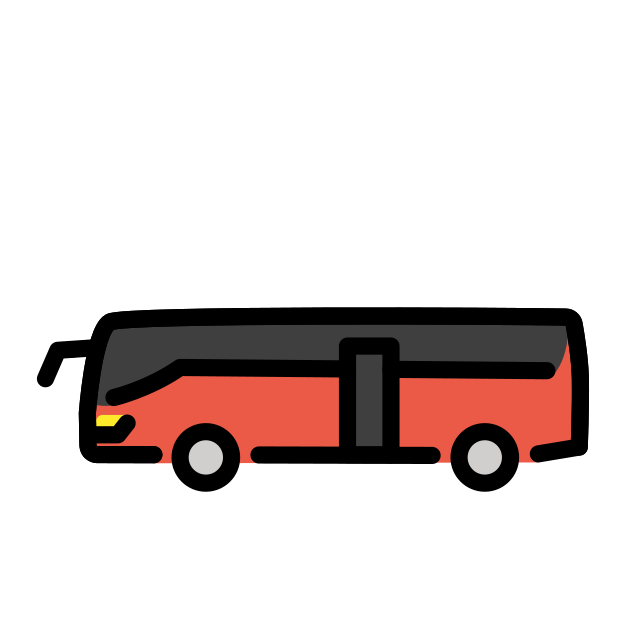
Emoji: 🚌
Name: bus
Unicode: 0x1f68c